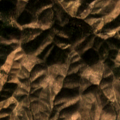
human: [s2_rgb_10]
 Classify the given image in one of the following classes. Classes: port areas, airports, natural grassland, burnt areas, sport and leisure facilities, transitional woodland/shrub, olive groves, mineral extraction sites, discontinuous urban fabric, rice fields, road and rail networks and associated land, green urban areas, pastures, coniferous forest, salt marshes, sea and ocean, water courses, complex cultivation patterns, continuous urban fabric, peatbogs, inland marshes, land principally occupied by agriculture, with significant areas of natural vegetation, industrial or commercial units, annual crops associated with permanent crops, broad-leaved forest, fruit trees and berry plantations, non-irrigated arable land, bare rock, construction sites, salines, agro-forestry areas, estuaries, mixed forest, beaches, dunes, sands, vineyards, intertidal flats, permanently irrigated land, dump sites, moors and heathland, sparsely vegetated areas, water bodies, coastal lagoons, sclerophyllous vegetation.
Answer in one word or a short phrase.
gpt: land principally occupied by agriculture, with significant areas of natural vegetation, sclerophyllous vegetation, transitional woodland/shrub